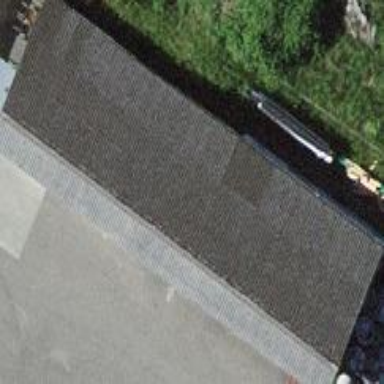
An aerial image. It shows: Shed building.